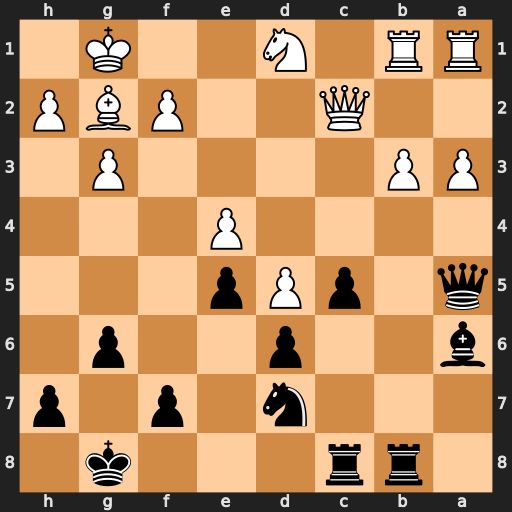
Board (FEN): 1rr3k1/3n1p1p/b2p2p1/q1pPp3/4P3/PP4P1/2Q2PBP/RR1N2K1
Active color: b
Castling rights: -
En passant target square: -
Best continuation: Qe1+ Bf1 Qxf1#